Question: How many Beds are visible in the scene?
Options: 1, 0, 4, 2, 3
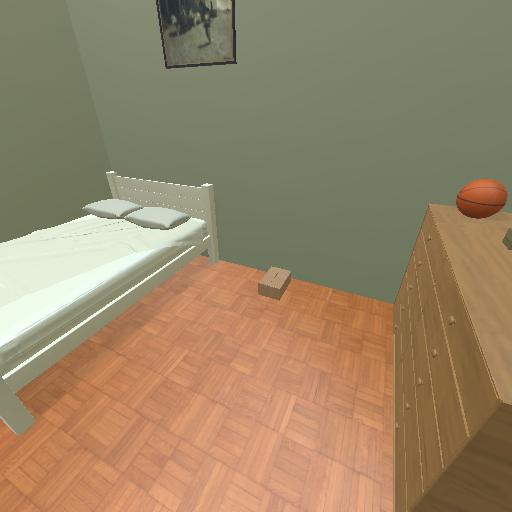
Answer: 1